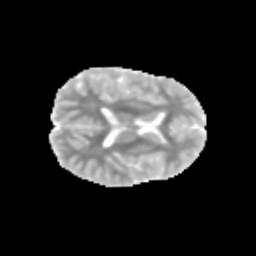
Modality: MD
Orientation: axial
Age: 10
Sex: female
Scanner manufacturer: siemens
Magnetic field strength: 3 T
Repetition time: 3.8 s
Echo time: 0.07 s